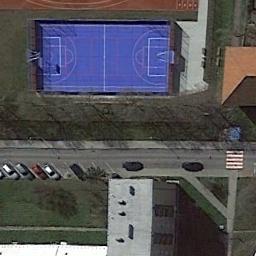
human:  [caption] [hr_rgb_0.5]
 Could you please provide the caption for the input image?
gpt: A basketball court is covered with trees with a road pass by .

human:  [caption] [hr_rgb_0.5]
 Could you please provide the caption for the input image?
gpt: A basketball court on the lawn and some cars parked on the road next to the basketball court .

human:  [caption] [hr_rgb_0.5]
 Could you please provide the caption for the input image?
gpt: There is a blue basketball court beside the road .

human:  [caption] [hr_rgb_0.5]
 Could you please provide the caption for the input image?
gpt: The basketball court is on the lawn,With a road with many cars parking on and buildings nearby .

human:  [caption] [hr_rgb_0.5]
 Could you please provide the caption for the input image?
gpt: Many cars are in the parking lot next to the basketball court .